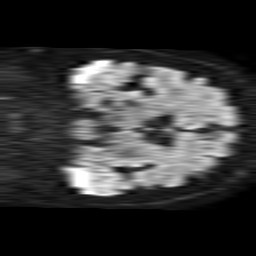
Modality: TRACE
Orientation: coronal
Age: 76
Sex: female
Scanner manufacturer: philips
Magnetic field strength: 1.5 T
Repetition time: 4.6 s
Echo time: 0.08517 s